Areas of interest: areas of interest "Comprehensive Gymnasium"
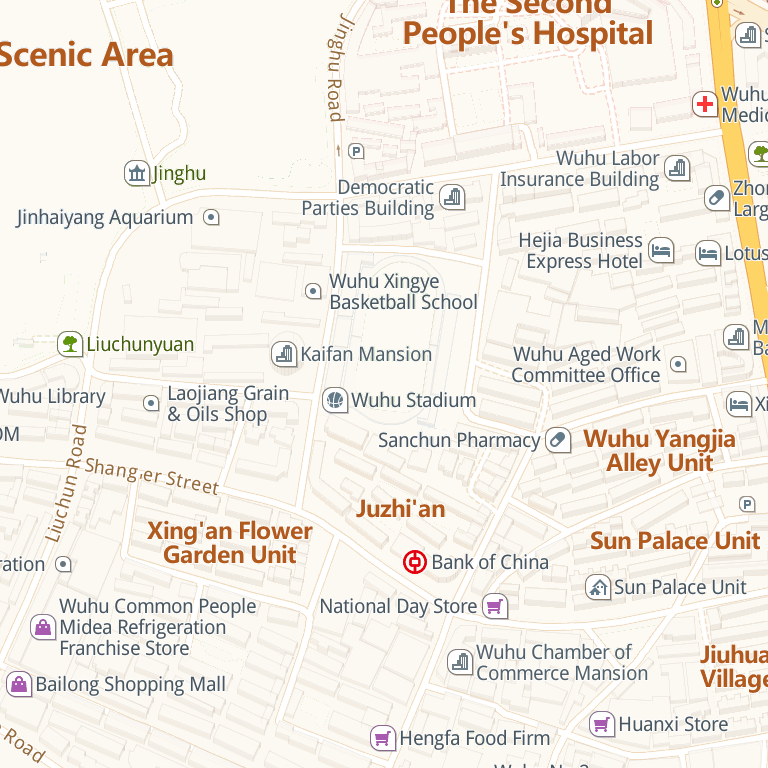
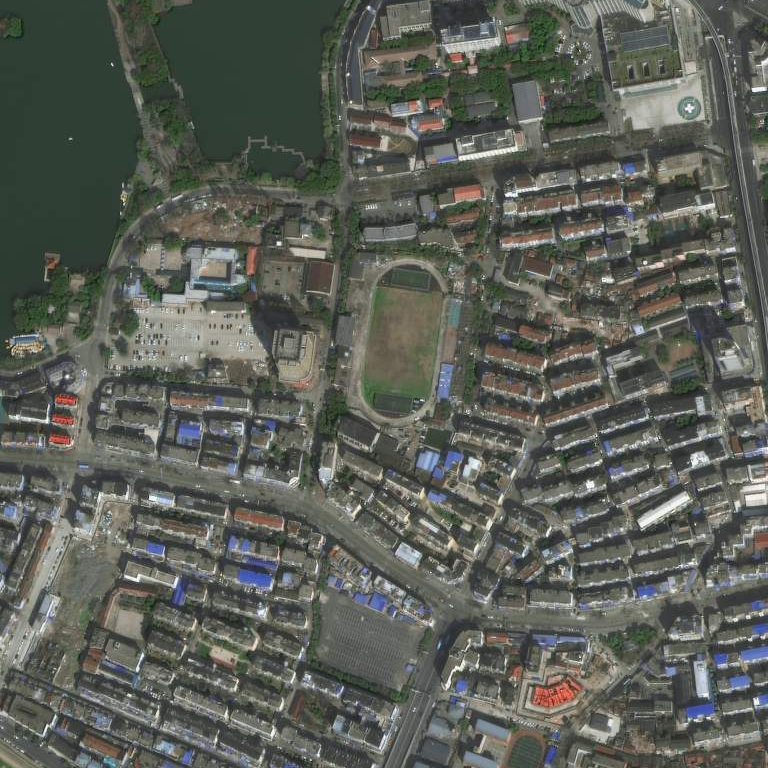